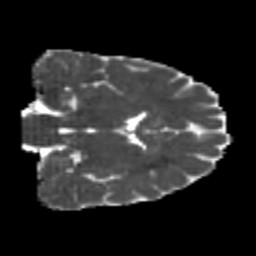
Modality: MD
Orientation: coronal
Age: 22
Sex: male
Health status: healthy
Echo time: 0.074 s